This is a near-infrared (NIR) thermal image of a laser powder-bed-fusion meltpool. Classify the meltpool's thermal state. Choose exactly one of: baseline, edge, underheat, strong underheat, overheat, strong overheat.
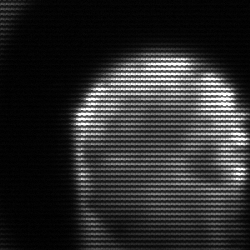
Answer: edge